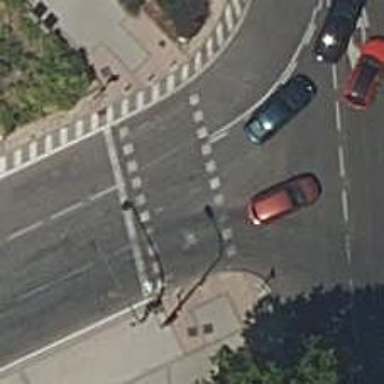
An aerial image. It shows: Zebra crossing with traffic signals. The crossing is marked by traffic lights.